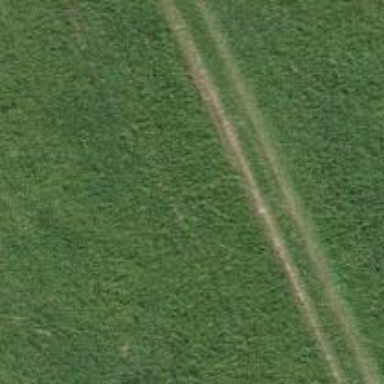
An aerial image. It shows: Track with very rough surface.